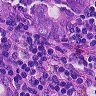
Metastatic tissue present: yes